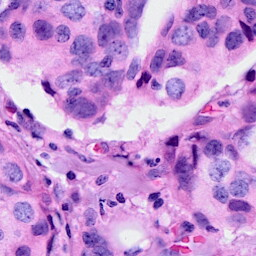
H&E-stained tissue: Breast